Field crop: maize
Growth stage: 1
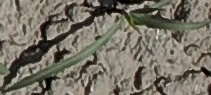
Species: sorghum